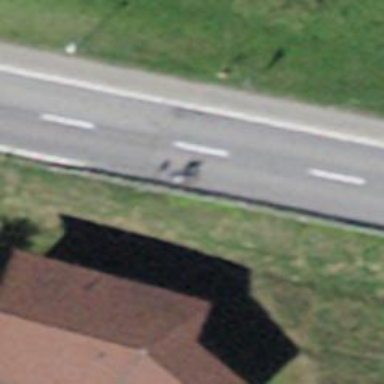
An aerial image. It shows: Secondary road with asphalt surface. There is sidewalk on the left side.